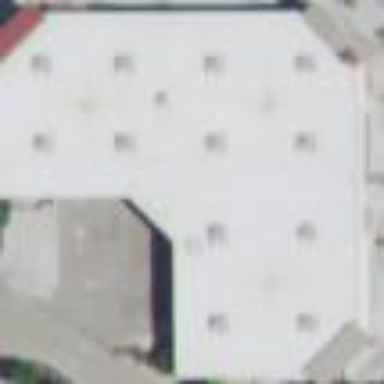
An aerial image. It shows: Mall building.